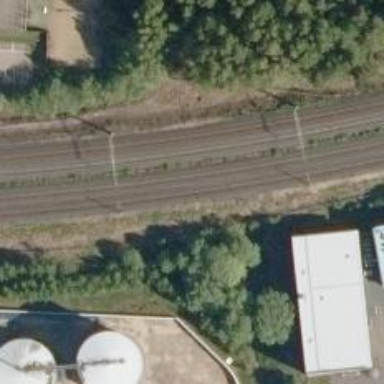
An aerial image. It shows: Railway track with continuous electrified contact lines.